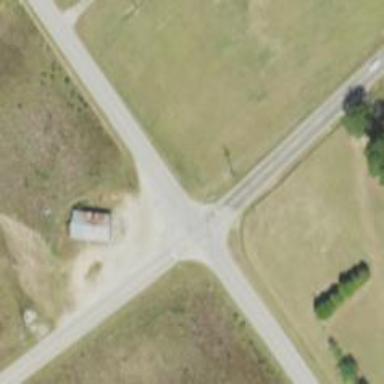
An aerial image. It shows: Road with stop sign.